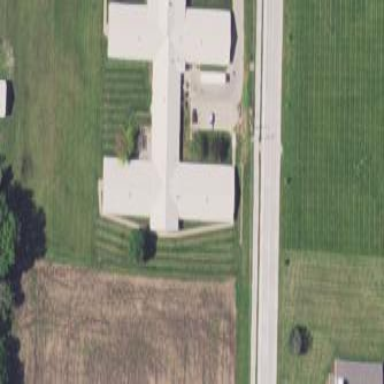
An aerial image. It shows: Building that serves as nursing home.